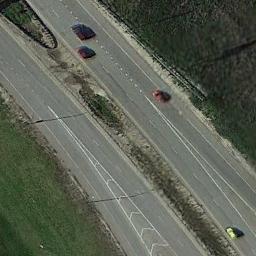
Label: freeway